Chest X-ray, AP view. Patient: 61 years old, sex M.
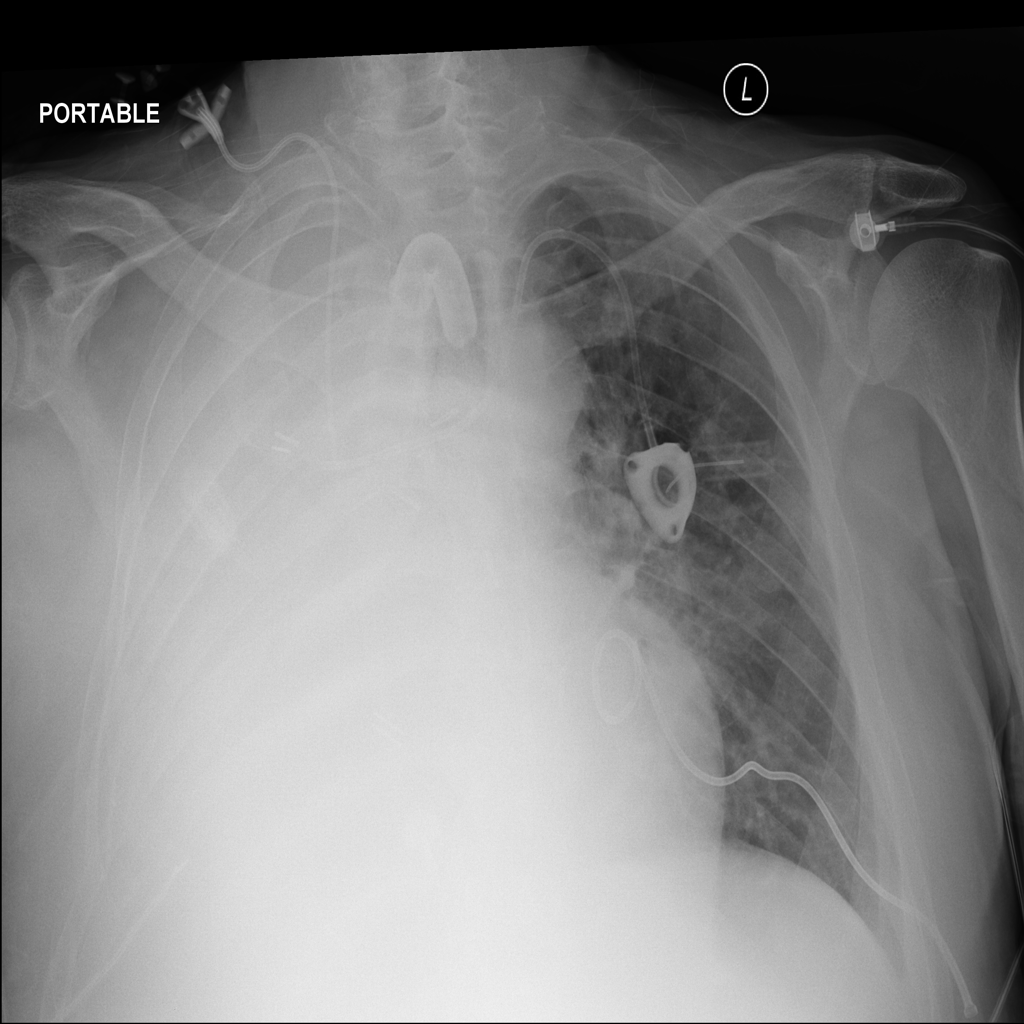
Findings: Infiltration